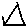
Label: triangle